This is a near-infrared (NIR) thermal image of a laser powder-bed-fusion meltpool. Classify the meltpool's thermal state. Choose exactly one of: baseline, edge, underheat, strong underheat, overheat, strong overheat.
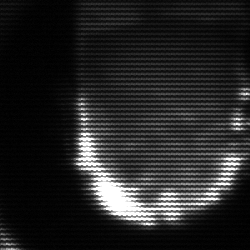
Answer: baseline